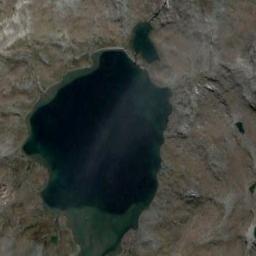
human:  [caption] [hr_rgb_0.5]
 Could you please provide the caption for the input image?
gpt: An irregularly shaped blue lake surrounded by yellowish brown rocks .

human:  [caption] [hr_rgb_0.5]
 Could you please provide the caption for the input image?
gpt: A big lake and a small lake lie in a wasteland and the water is deep green .

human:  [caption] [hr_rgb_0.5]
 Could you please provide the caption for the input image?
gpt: Many trees are around the lake .

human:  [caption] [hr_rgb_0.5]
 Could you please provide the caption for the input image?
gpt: The lake in the picture is very long .

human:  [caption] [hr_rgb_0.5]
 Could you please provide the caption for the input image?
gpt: The blue lake is surrounded by a brown desert .